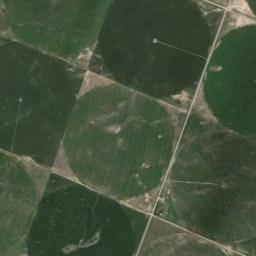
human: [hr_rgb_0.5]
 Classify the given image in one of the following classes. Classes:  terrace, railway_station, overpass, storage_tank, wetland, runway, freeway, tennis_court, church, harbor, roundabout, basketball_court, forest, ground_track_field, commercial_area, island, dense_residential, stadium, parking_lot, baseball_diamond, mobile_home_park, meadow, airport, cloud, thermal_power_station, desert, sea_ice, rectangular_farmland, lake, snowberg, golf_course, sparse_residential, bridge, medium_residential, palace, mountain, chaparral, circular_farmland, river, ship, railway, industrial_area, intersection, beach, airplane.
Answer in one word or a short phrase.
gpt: circular_farmland